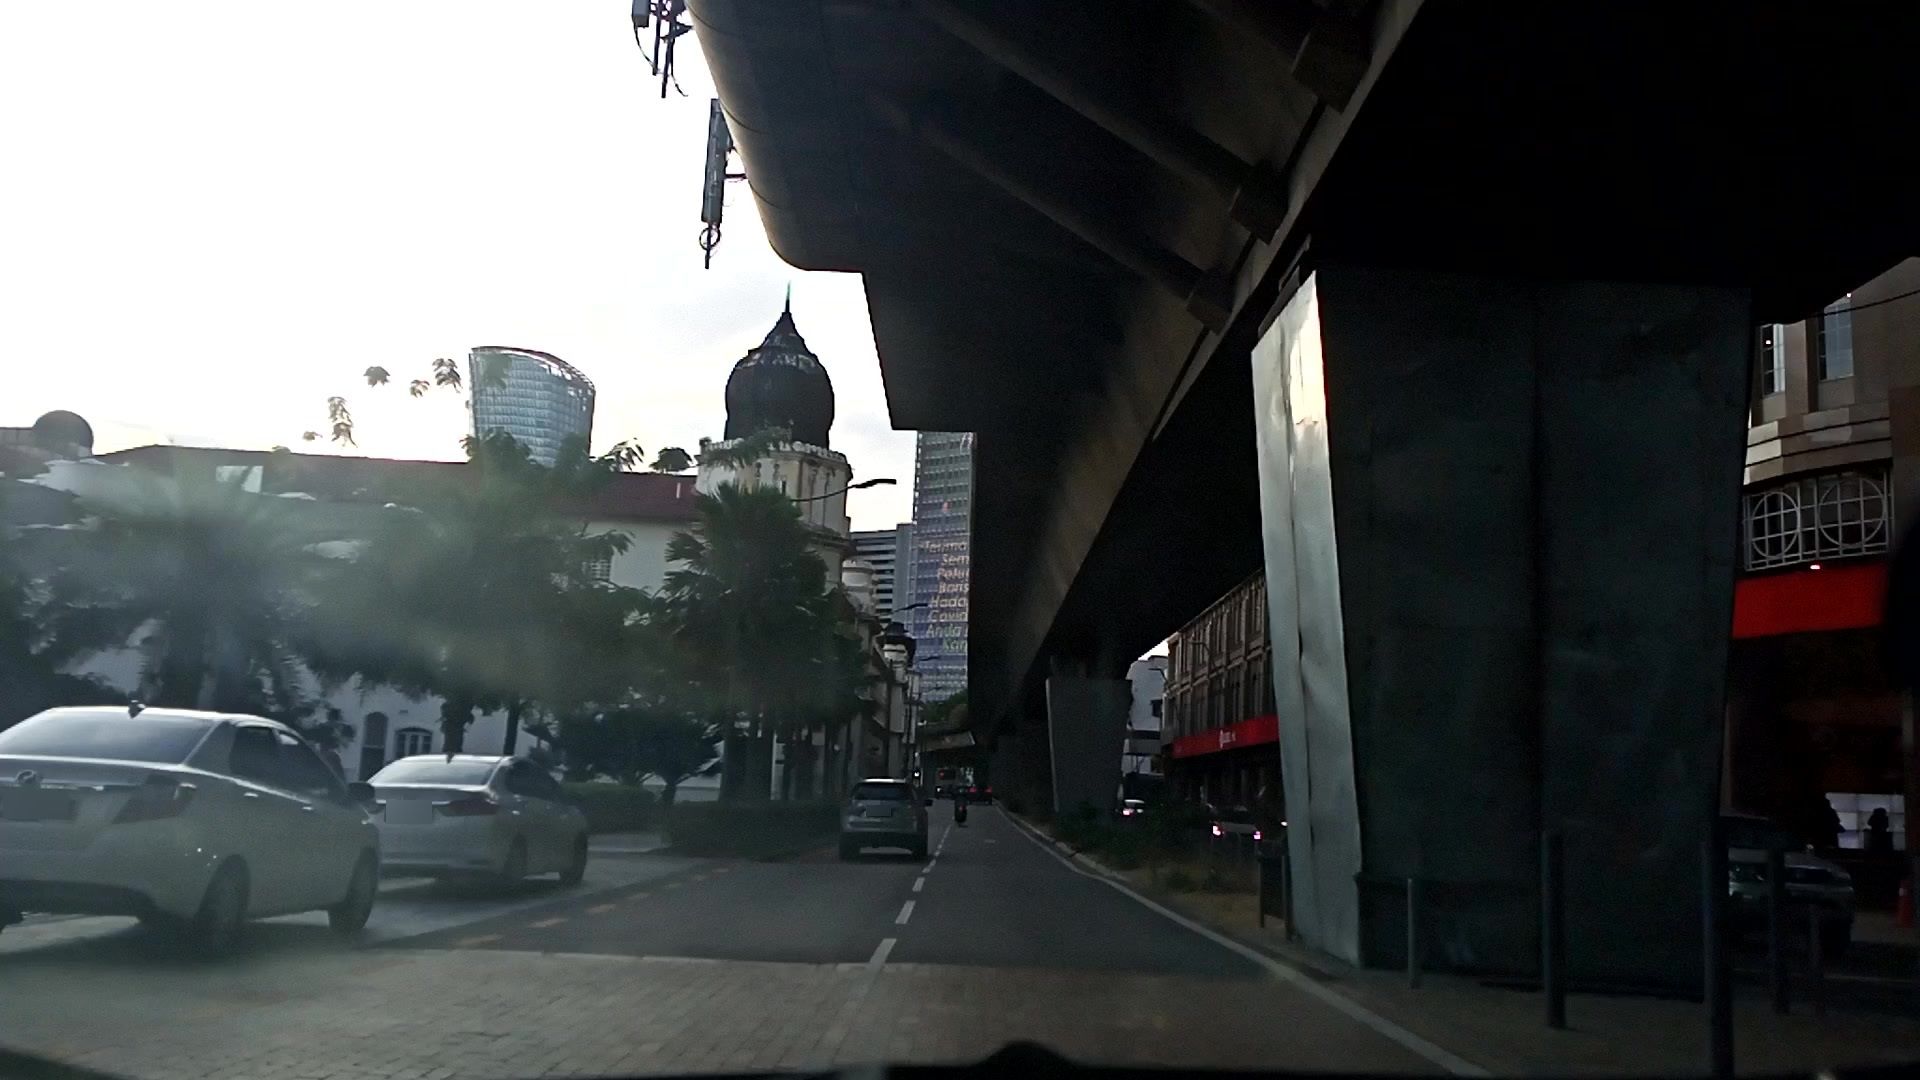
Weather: clear
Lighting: day
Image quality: good
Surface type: driving surface
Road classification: corridor, steps
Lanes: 2
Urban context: urban centre
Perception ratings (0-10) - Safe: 0.48, Lively: 3.16, Beautiful: 3.89, Boring: 3.09, Depressing: 6.58, Wealthy: 8.07